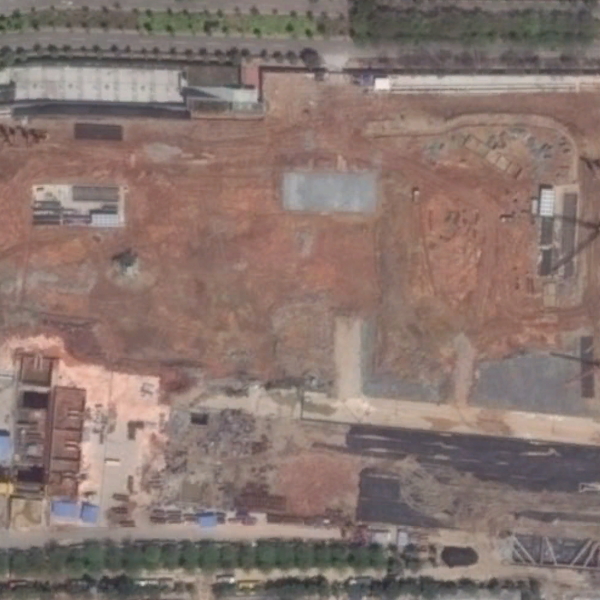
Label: BareLand